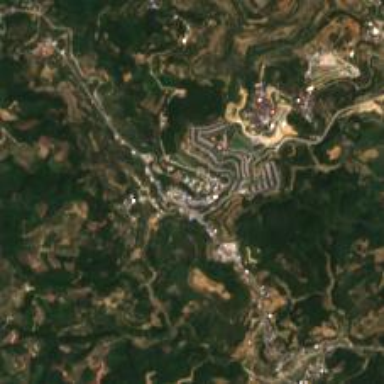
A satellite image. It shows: Ethnic township within town.